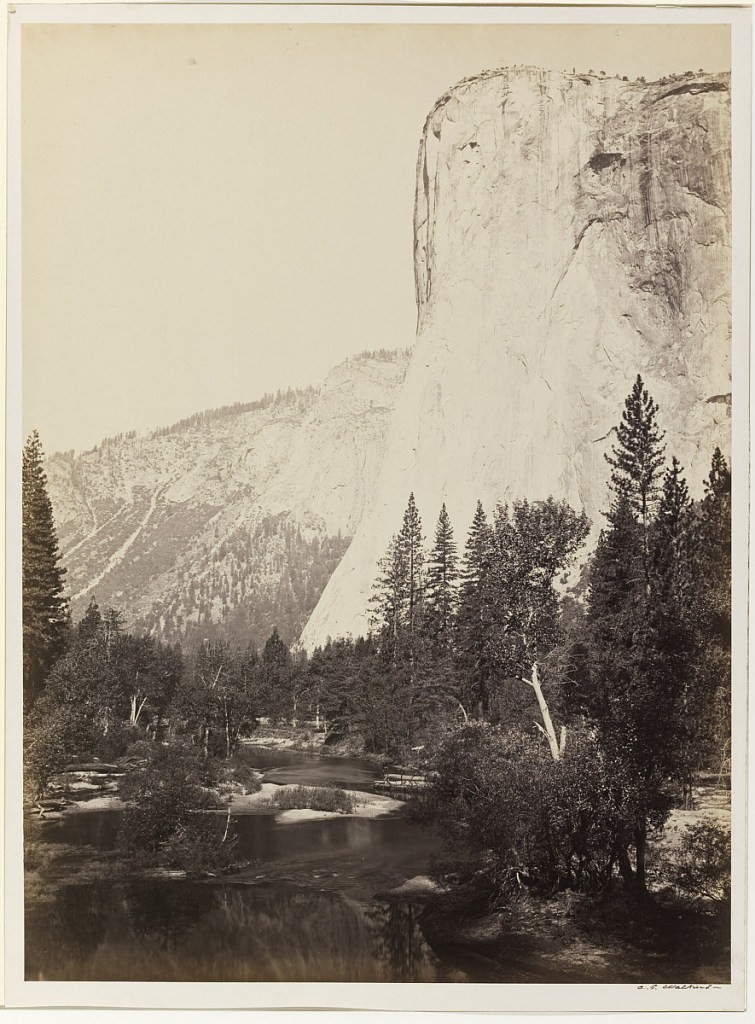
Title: El Capitan, Yosemite
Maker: Carleton E. Watkins, American, 1829 – 1916
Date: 1861–66
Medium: Albumen silver print
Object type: Photograph
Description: Landscape featuring waterfall with forest; snow-covered mountain in background.